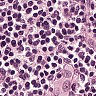
Metastatic tissue present: no